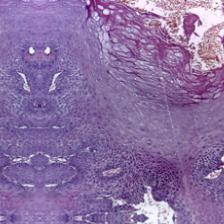
Diagnosis: OSCC